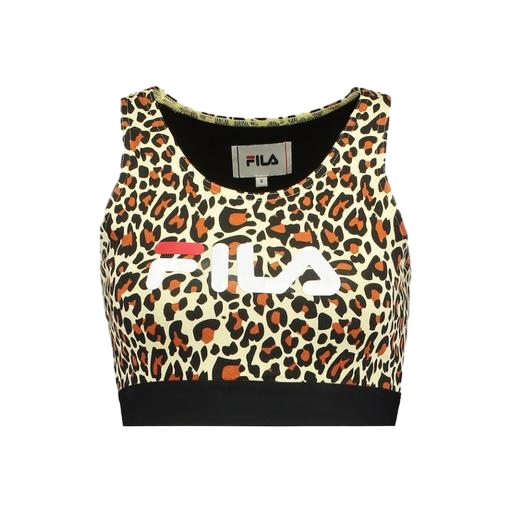
multicolor women's leopard-print t, has leopard graphic, animal leopard-print vest, white background